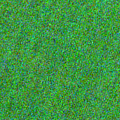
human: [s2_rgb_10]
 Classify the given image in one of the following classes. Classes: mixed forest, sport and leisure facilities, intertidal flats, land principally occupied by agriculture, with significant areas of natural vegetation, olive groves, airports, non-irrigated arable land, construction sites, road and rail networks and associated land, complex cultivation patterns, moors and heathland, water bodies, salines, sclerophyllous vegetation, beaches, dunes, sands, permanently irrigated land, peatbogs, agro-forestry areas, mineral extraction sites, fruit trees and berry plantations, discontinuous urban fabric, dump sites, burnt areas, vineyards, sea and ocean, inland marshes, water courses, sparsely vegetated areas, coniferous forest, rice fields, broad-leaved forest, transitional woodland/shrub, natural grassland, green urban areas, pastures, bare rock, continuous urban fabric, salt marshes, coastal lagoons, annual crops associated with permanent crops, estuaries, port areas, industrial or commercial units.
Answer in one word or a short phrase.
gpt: sea and ocean